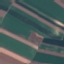
Land use / land cover class: AnnualCrop